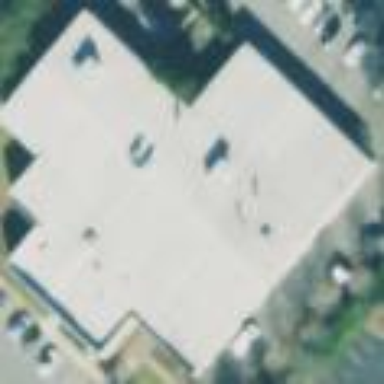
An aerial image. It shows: Retail building.